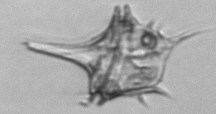
Label: Amylax